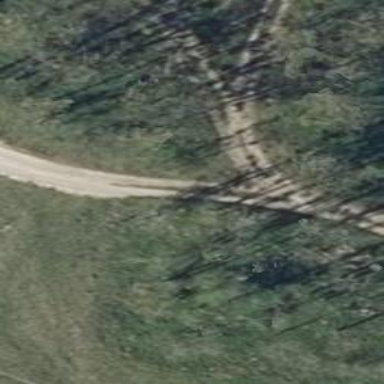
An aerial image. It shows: Dirt track road with grade3 tracktype.